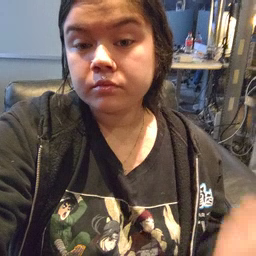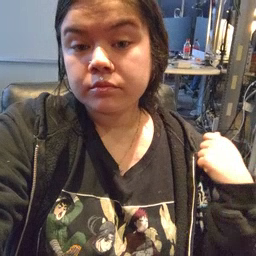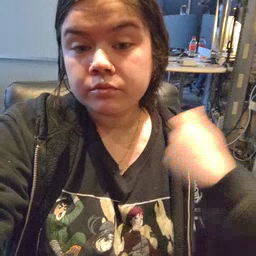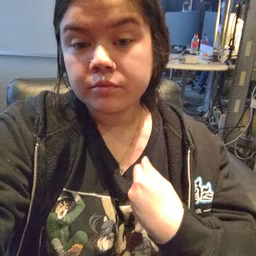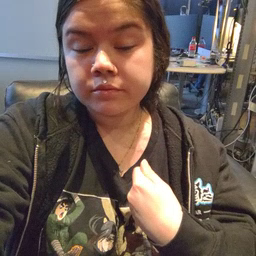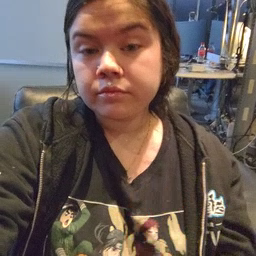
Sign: jacket